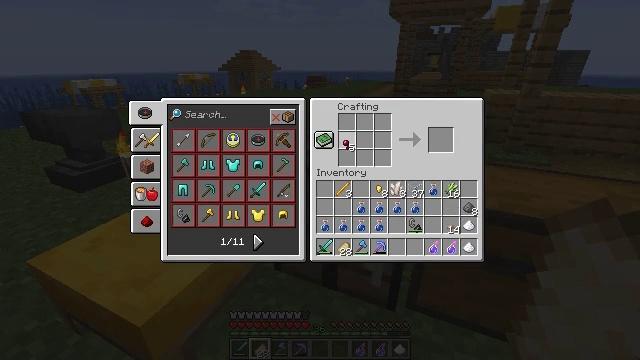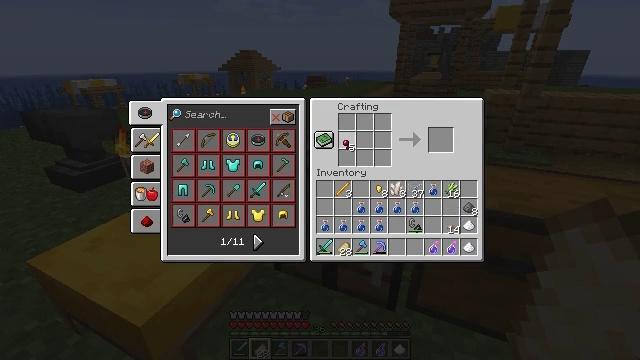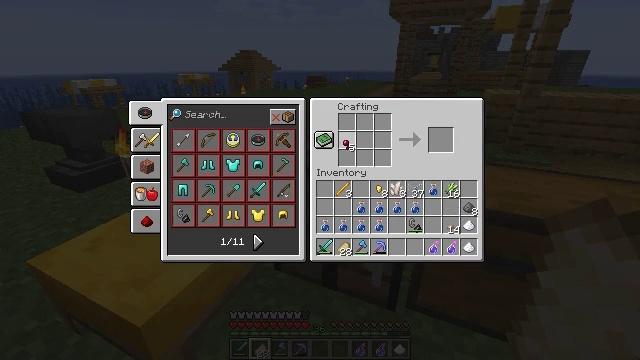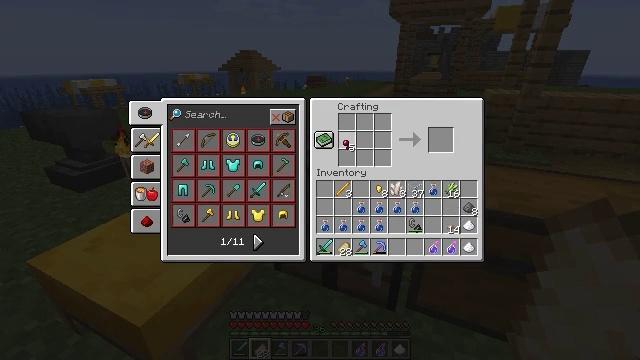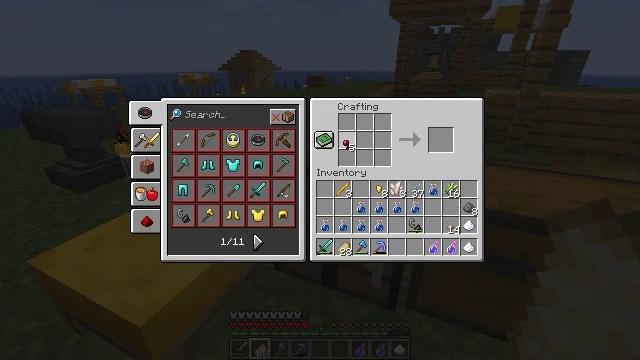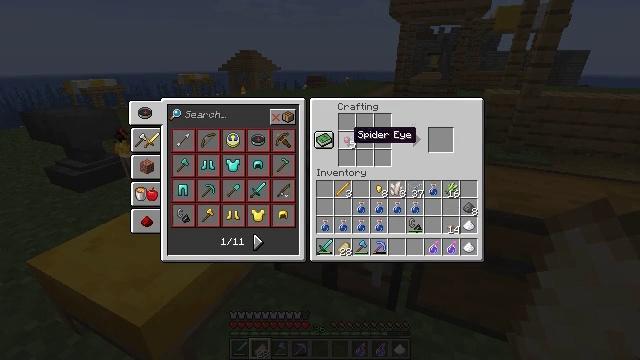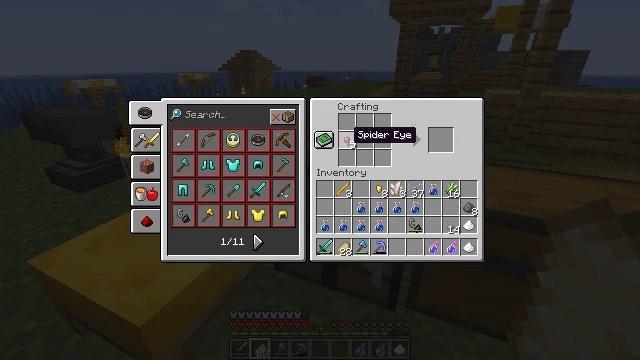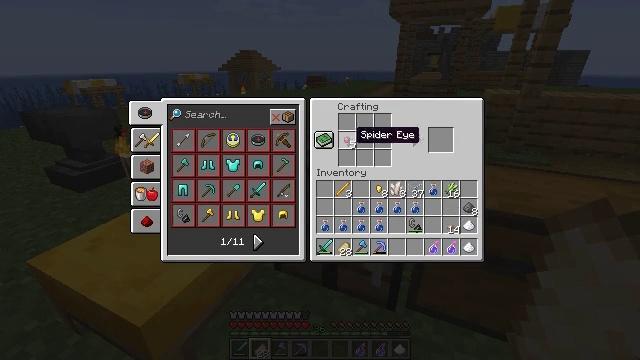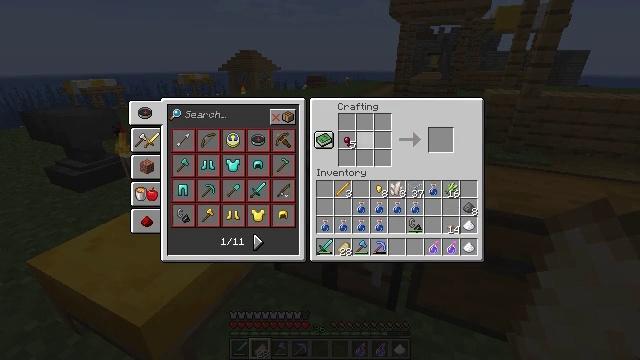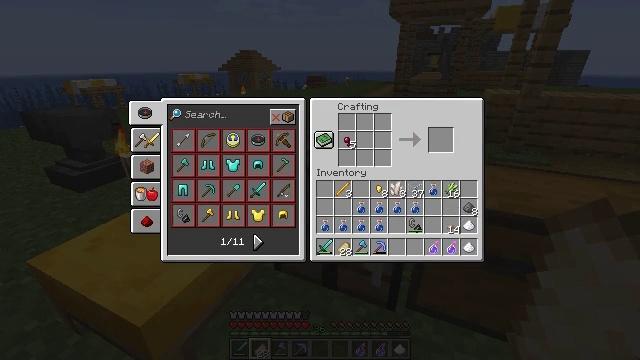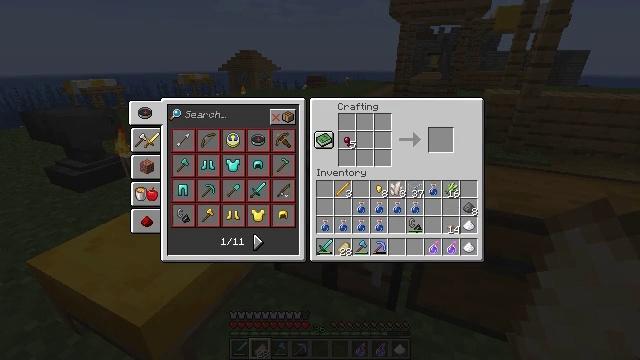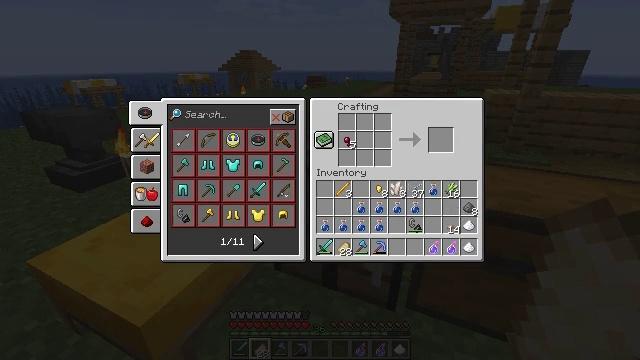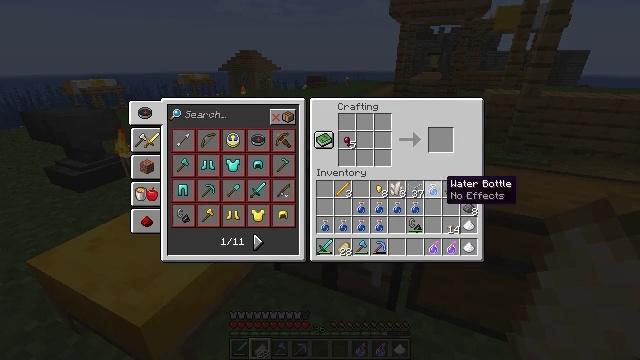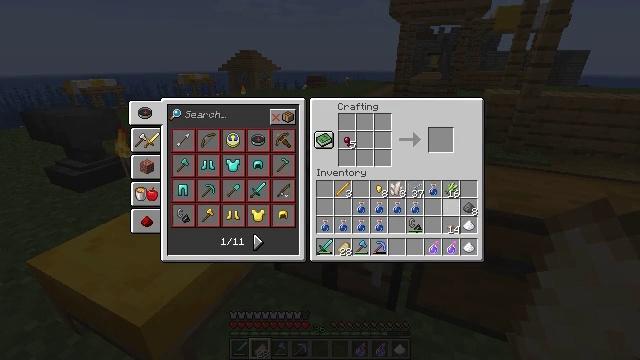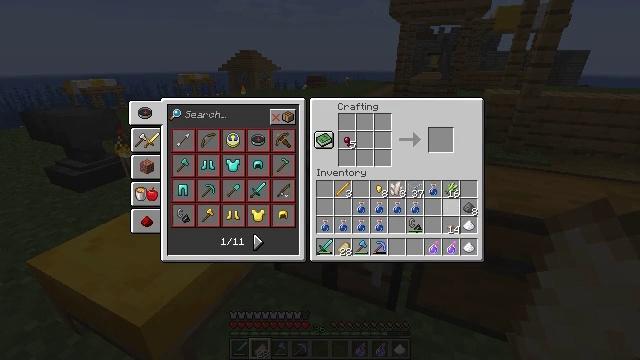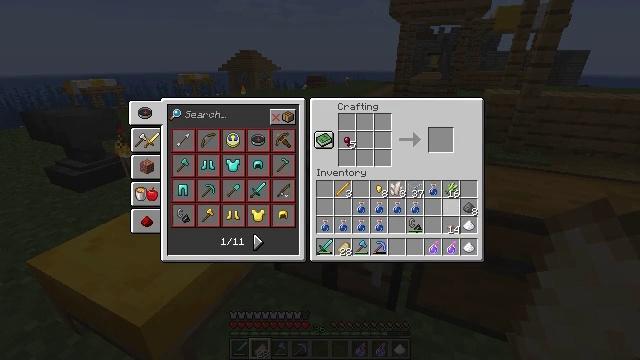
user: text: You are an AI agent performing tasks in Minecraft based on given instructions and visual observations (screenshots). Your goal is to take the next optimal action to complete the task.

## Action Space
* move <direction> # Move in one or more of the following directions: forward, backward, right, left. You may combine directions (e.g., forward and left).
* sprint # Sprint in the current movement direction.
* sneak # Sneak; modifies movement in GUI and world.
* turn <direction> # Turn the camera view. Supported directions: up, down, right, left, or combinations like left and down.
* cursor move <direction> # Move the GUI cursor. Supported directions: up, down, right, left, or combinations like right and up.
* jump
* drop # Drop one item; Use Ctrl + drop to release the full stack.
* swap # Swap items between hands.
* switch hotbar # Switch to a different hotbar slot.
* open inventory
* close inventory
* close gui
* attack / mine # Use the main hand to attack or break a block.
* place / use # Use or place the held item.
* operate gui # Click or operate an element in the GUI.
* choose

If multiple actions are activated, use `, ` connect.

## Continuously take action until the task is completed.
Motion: motion action
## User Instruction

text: Turn spider eye, mushroom, and sugar into a fermented spider eye.
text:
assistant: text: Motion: no_op
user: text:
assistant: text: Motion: operate gui
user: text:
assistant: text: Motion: operate gui
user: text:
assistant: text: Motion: operate gui
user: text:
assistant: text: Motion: no_op
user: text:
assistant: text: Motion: no_op
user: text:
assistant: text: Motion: no_op
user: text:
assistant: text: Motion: cursor move right
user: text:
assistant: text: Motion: cursor move right
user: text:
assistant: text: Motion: cursor move right and down
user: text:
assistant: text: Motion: cursor move right and down
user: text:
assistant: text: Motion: cursor move right and down
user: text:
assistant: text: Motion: cursor move down
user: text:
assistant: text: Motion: cursor move down
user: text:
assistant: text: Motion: no_op
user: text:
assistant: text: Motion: no_op
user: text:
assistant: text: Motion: no_op
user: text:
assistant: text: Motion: no_op
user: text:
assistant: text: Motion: no_op
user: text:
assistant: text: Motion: no_op
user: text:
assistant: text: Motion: no_op
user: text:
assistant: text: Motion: no_op
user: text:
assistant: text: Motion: no_op
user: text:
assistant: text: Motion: no_op
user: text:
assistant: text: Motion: no_op
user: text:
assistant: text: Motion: no_op
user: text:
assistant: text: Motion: no_op
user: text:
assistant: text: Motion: no_op
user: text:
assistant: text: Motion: operate gui
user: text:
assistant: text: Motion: operate gui